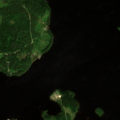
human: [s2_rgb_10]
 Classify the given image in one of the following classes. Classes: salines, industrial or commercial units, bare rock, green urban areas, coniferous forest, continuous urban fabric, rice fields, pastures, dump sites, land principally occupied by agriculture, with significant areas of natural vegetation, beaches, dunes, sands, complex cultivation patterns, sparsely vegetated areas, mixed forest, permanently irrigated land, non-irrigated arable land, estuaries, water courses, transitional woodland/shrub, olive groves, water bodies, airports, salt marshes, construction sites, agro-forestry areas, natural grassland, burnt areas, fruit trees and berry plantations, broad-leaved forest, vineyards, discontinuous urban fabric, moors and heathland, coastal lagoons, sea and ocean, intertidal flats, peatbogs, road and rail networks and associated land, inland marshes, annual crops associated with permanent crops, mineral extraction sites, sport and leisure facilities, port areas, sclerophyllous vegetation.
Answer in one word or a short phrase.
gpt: coniferous forest, mixed forest, transitional woodland/shrub, water courses, water bodies